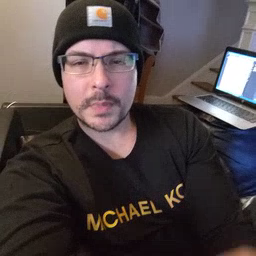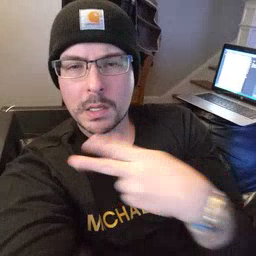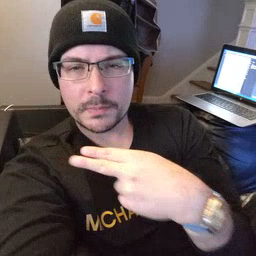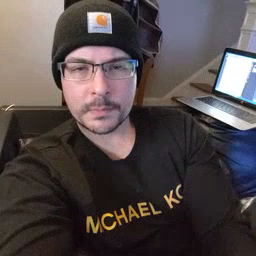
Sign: cut